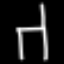
Label: chair